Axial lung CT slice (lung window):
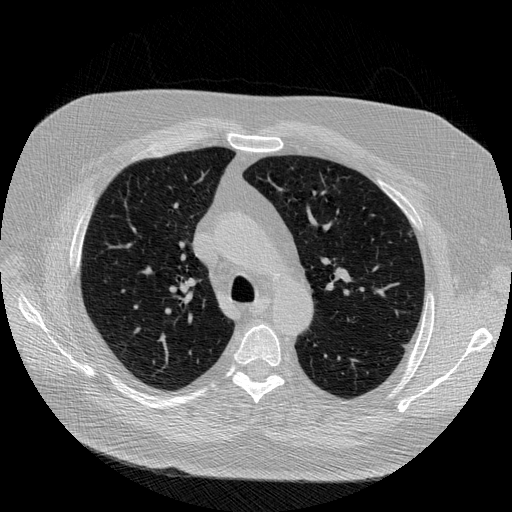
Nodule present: no